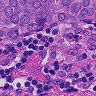
Metastatic tissue present: yes